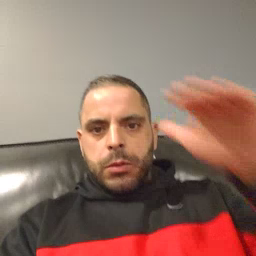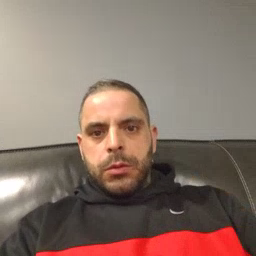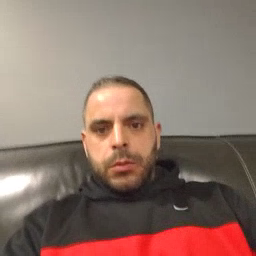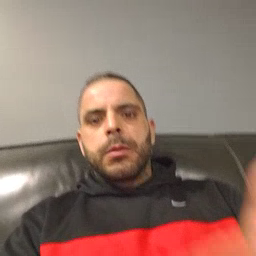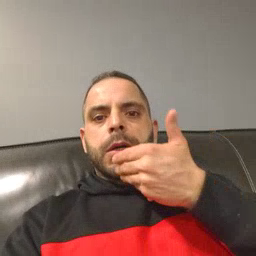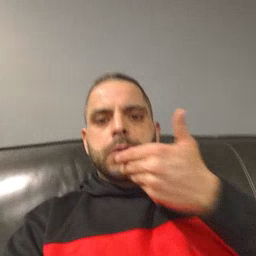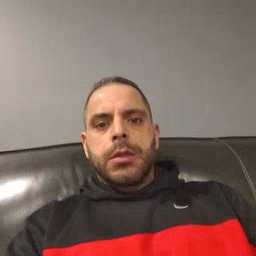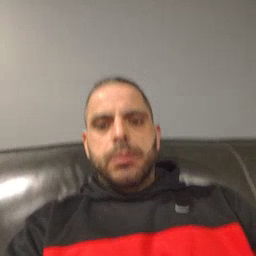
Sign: pizza